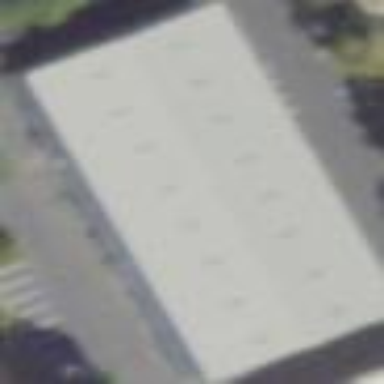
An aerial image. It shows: Commercial building.